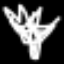
Label: leaf